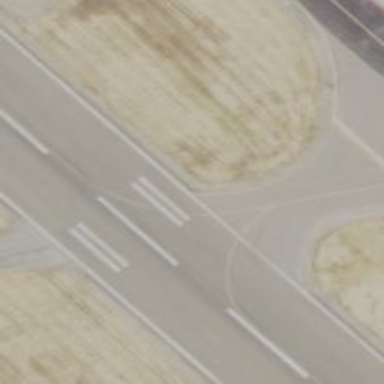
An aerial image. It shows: View of taxiway at the airport.